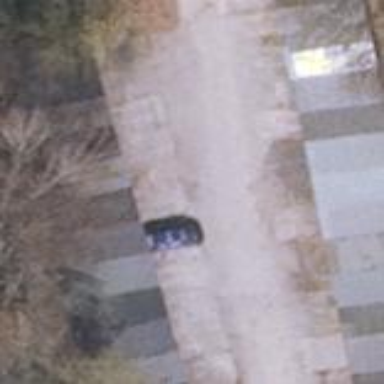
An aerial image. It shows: Group of garages.